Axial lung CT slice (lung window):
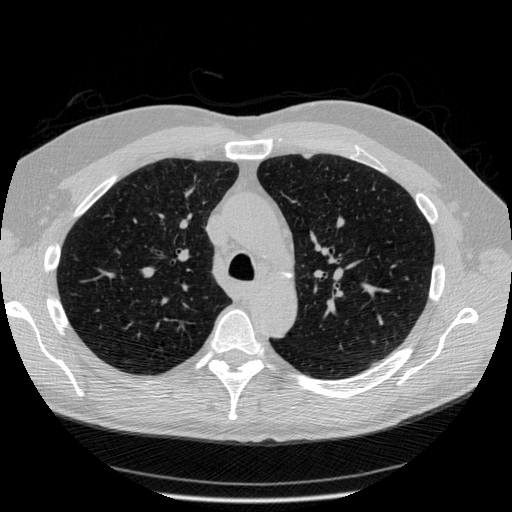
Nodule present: no